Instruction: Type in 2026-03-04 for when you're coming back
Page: home
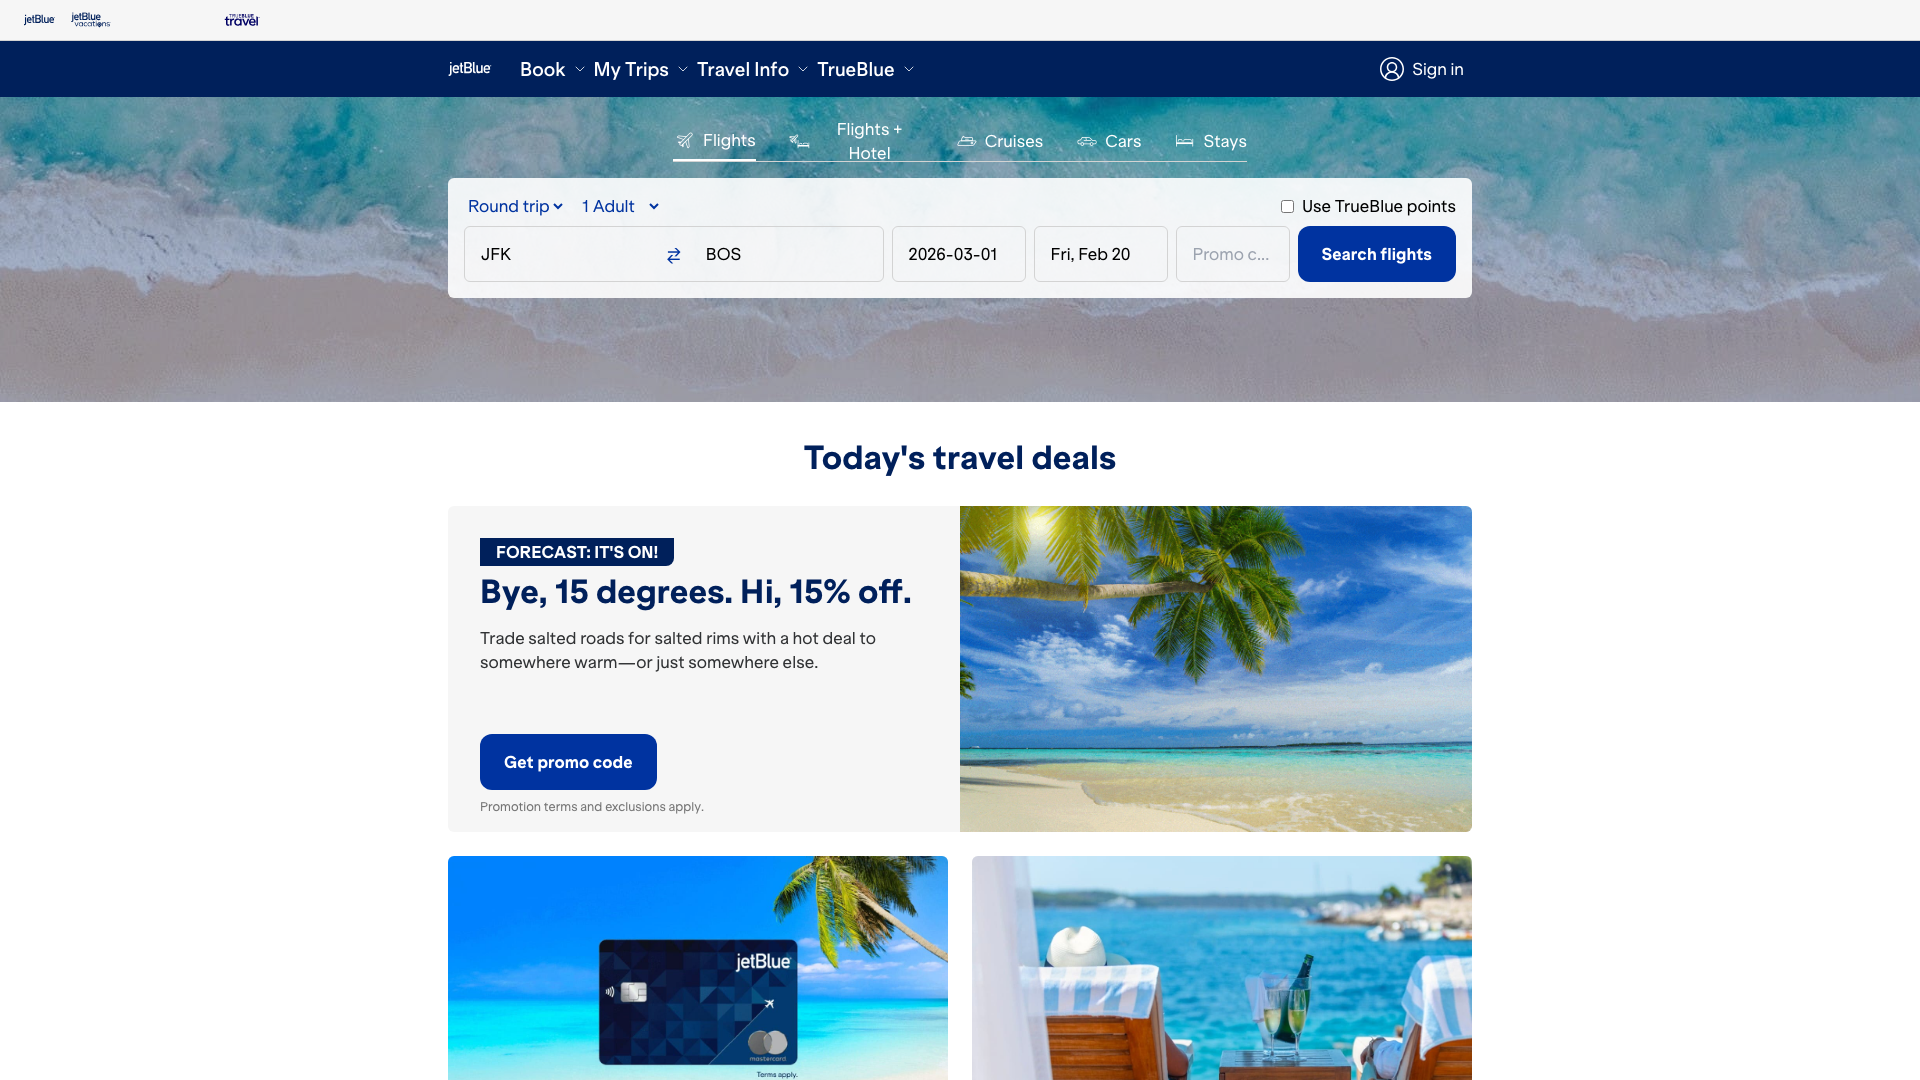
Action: type